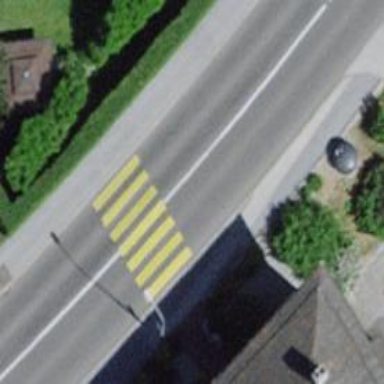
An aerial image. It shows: Uncontrolled zebra crossing with zebra markings.